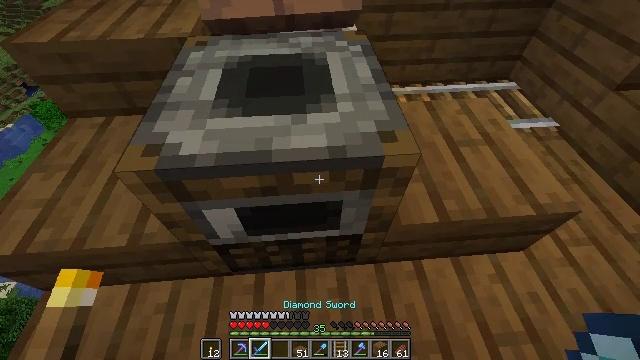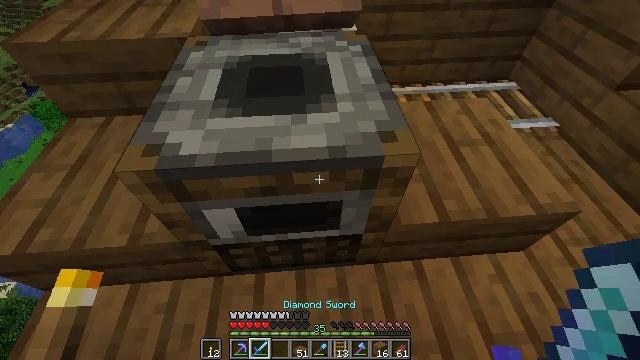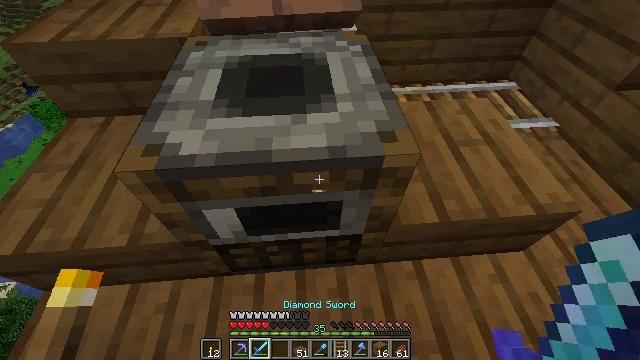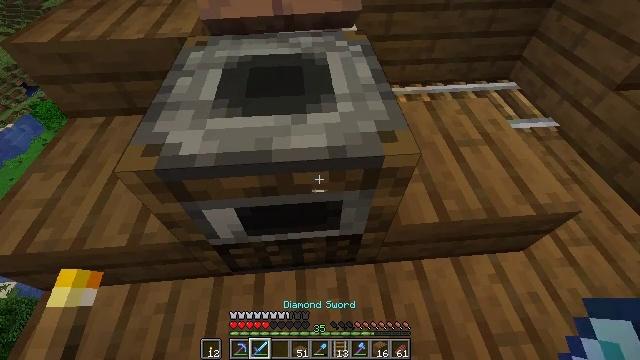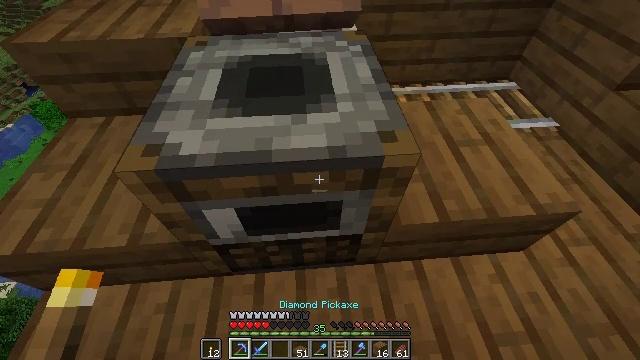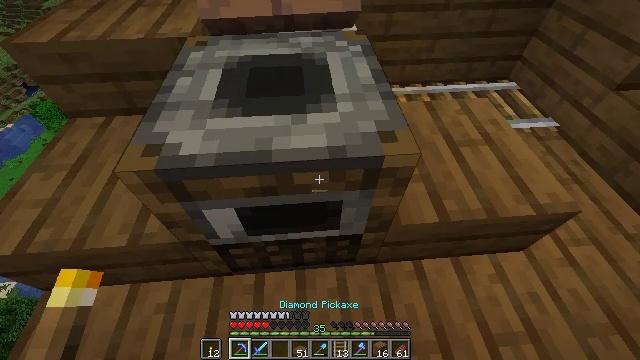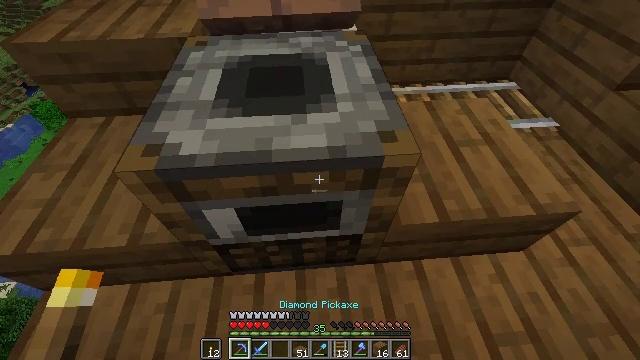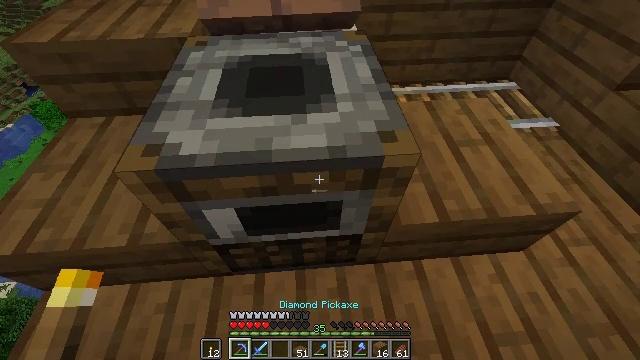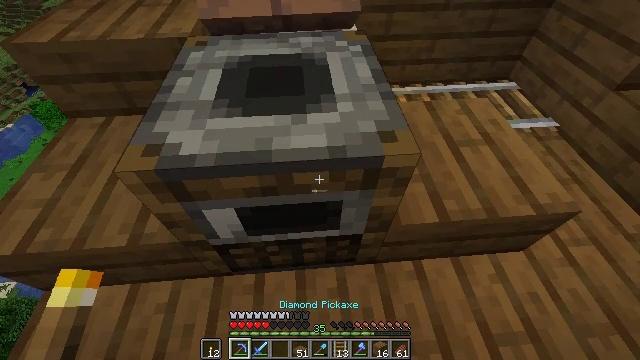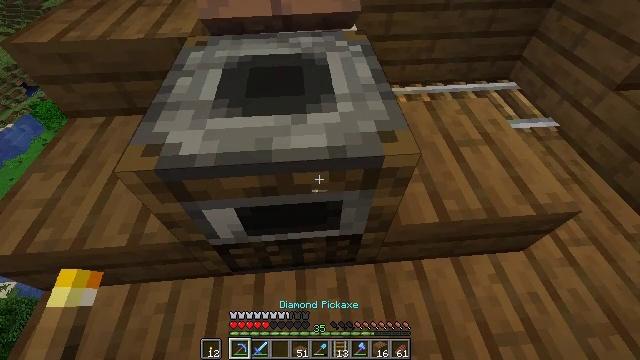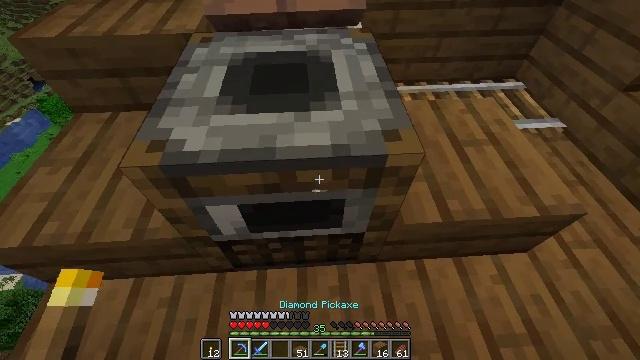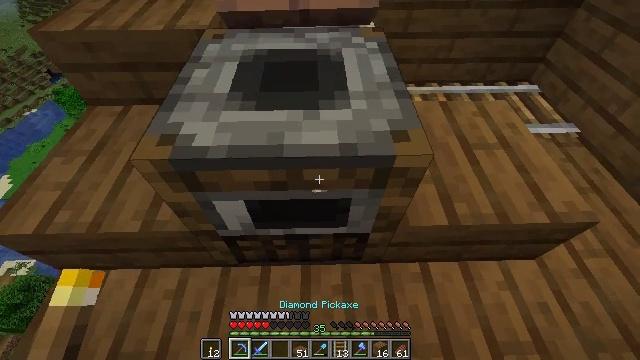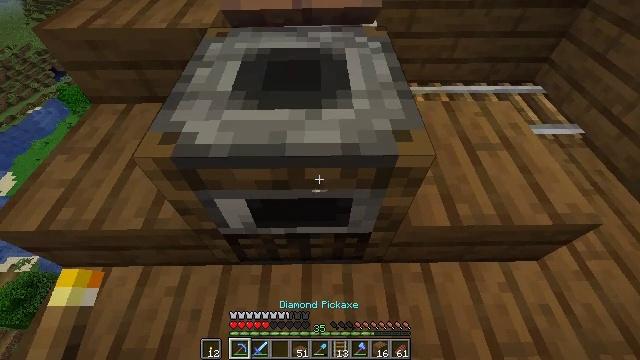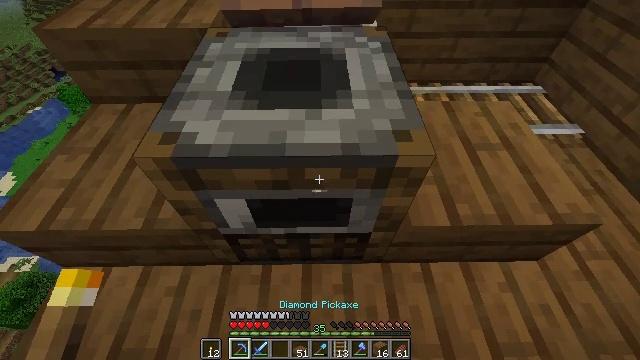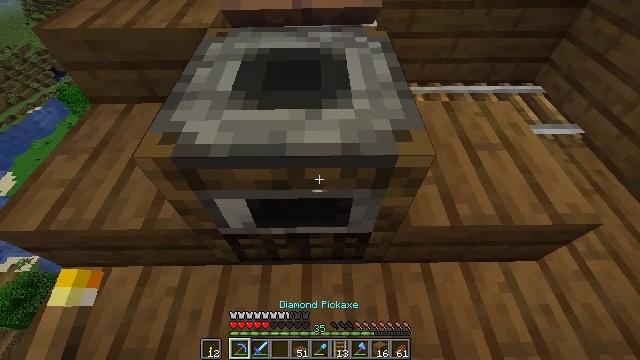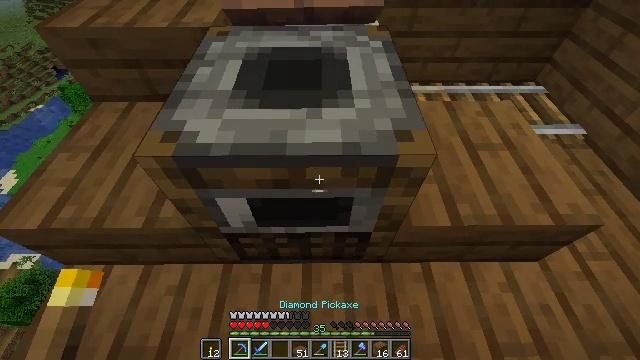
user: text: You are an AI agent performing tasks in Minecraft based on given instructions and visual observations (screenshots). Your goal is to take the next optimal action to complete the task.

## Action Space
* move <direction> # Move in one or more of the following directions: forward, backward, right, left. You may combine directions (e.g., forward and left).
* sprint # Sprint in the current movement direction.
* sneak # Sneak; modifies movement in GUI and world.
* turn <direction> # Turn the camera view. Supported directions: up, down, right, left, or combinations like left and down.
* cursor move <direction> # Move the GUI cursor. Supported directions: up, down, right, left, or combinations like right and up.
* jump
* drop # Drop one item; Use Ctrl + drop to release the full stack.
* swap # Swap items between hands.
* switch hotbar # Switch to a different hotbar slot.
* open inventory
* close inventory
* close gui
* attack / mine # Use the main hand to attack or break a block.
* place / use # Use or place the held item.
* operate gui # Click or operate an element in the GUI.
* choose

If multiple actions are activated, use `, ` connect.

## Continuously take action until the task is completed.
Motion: motion action
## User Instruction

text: Mine the smoker to break it.
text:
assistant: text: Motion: no_op
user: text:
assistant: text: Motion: no_op
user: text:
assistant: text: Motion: no_op
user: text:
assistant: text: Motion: no_op
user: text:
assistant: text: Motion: no_op
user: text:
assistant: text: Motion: no_op
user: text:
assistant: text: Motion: no_op
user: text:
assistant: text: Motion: no_op
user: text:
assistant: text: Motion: no_op
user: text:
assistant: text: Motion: turn left
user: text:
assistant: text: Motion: turn left
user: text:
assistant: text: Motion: no_op
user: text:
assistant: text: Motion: no_op
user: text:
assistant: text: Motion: no_op
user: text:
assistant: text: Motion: no_op
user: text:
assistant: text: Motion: attack / mine
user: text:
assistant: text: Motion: attack / mine
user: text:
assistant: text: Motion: attack / mine
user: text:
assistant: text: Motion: attack / mine
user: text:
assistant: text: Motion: attack / mine
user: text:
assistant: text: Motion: attack / mine
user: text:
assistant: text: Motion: attack / mine
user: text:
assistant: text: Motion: attack / mine
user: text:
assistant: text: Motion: attack / mine
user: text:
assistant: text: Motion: attack / mine
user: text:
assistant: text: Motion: attack / mine
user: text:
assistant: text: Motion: attack / mine
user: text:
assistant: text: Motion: no_op
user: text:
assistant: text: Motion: no_op
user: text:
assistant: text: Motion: no_op